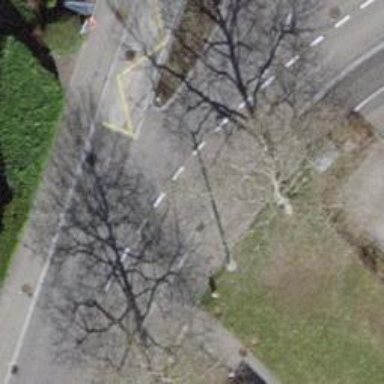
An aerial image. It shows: Residential road with asphalt surface. Trolley wires are present along the road.